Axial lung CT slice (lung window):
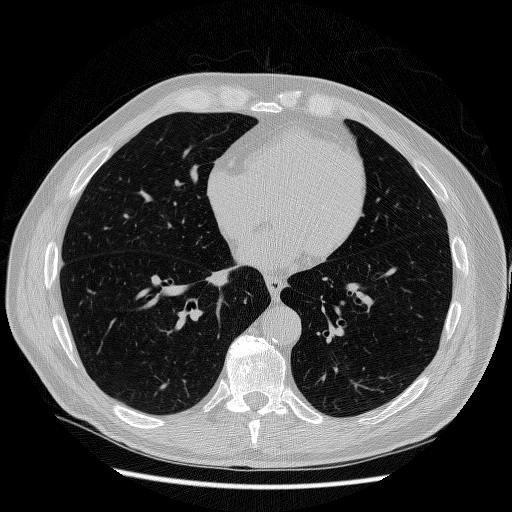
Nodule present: no